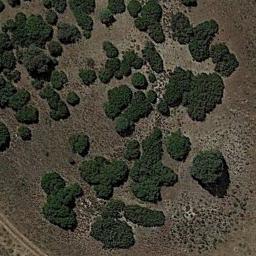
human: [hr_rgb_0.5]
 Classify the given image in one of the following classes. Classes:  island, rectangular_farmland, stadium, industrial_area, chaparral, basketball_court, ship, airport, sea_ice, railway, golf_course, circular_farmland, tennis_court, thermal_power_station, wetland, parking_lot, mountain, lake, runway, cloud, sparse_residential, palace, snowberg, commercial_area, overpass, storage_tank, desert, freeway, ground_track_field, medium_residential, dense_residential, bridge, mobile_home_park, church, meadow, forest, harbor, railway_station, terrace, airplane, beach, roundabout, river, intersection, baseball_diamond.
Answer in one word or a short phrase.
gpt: chaparral